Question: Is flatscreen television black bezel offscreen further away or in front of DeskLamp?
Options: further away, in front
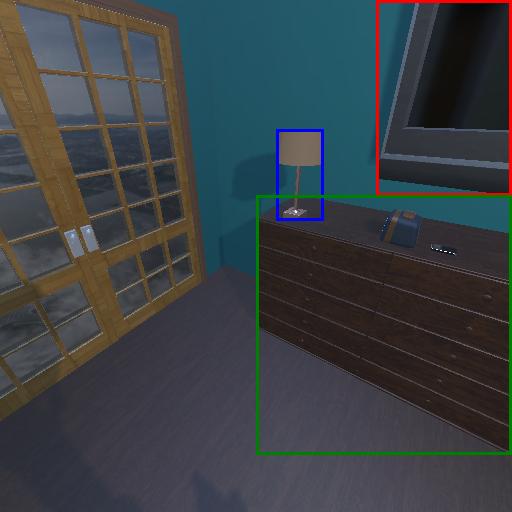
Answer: further away